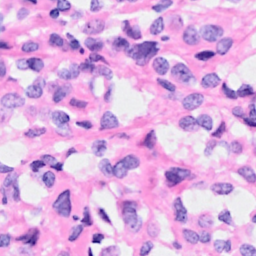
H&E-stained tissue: Breast